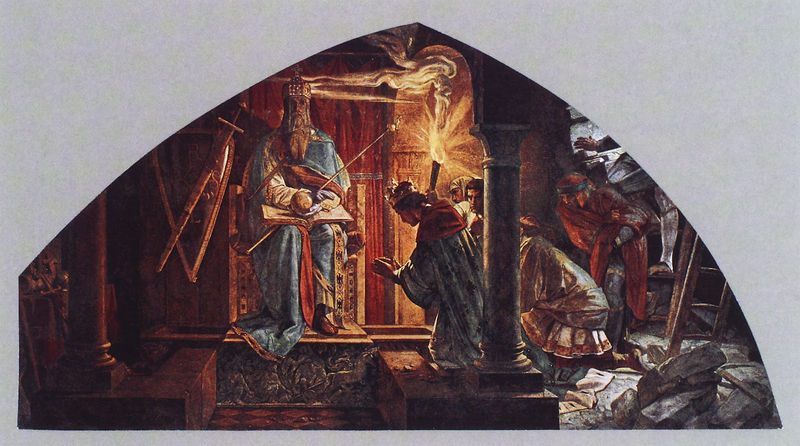
Titel: Otto III. in der Gruft Karls des Großen (östliche Wand, linkes Joch)
Künstler: Alfred Rethel
Standort: Aachen, Rathaus, Krönungssaal (EU - D)
Schlagwörter: blau, dunkel, feuer, mann, schatten, umhang, ausschnitt, braun, frau, licht, schwarz, säule, säulen, rot, samt, steine, rauch, dunkelheit, gold, england, höhle, krone, leiter, könig, thron, podest, schild, flamme, buch, palast, schwert, herrscher, knieend, mittelalter, verbeugung, verehrung, anbetung, fackel, zepter, reichsapfel, artus